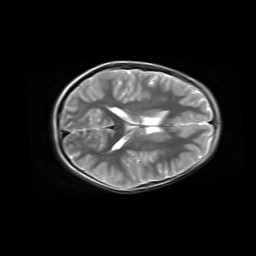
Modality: T2w
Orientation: axial
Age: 10
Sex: female
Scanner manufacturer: siemens
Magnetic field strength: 3 T
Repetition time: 6.8 s
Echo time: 0.084 s